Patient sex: M
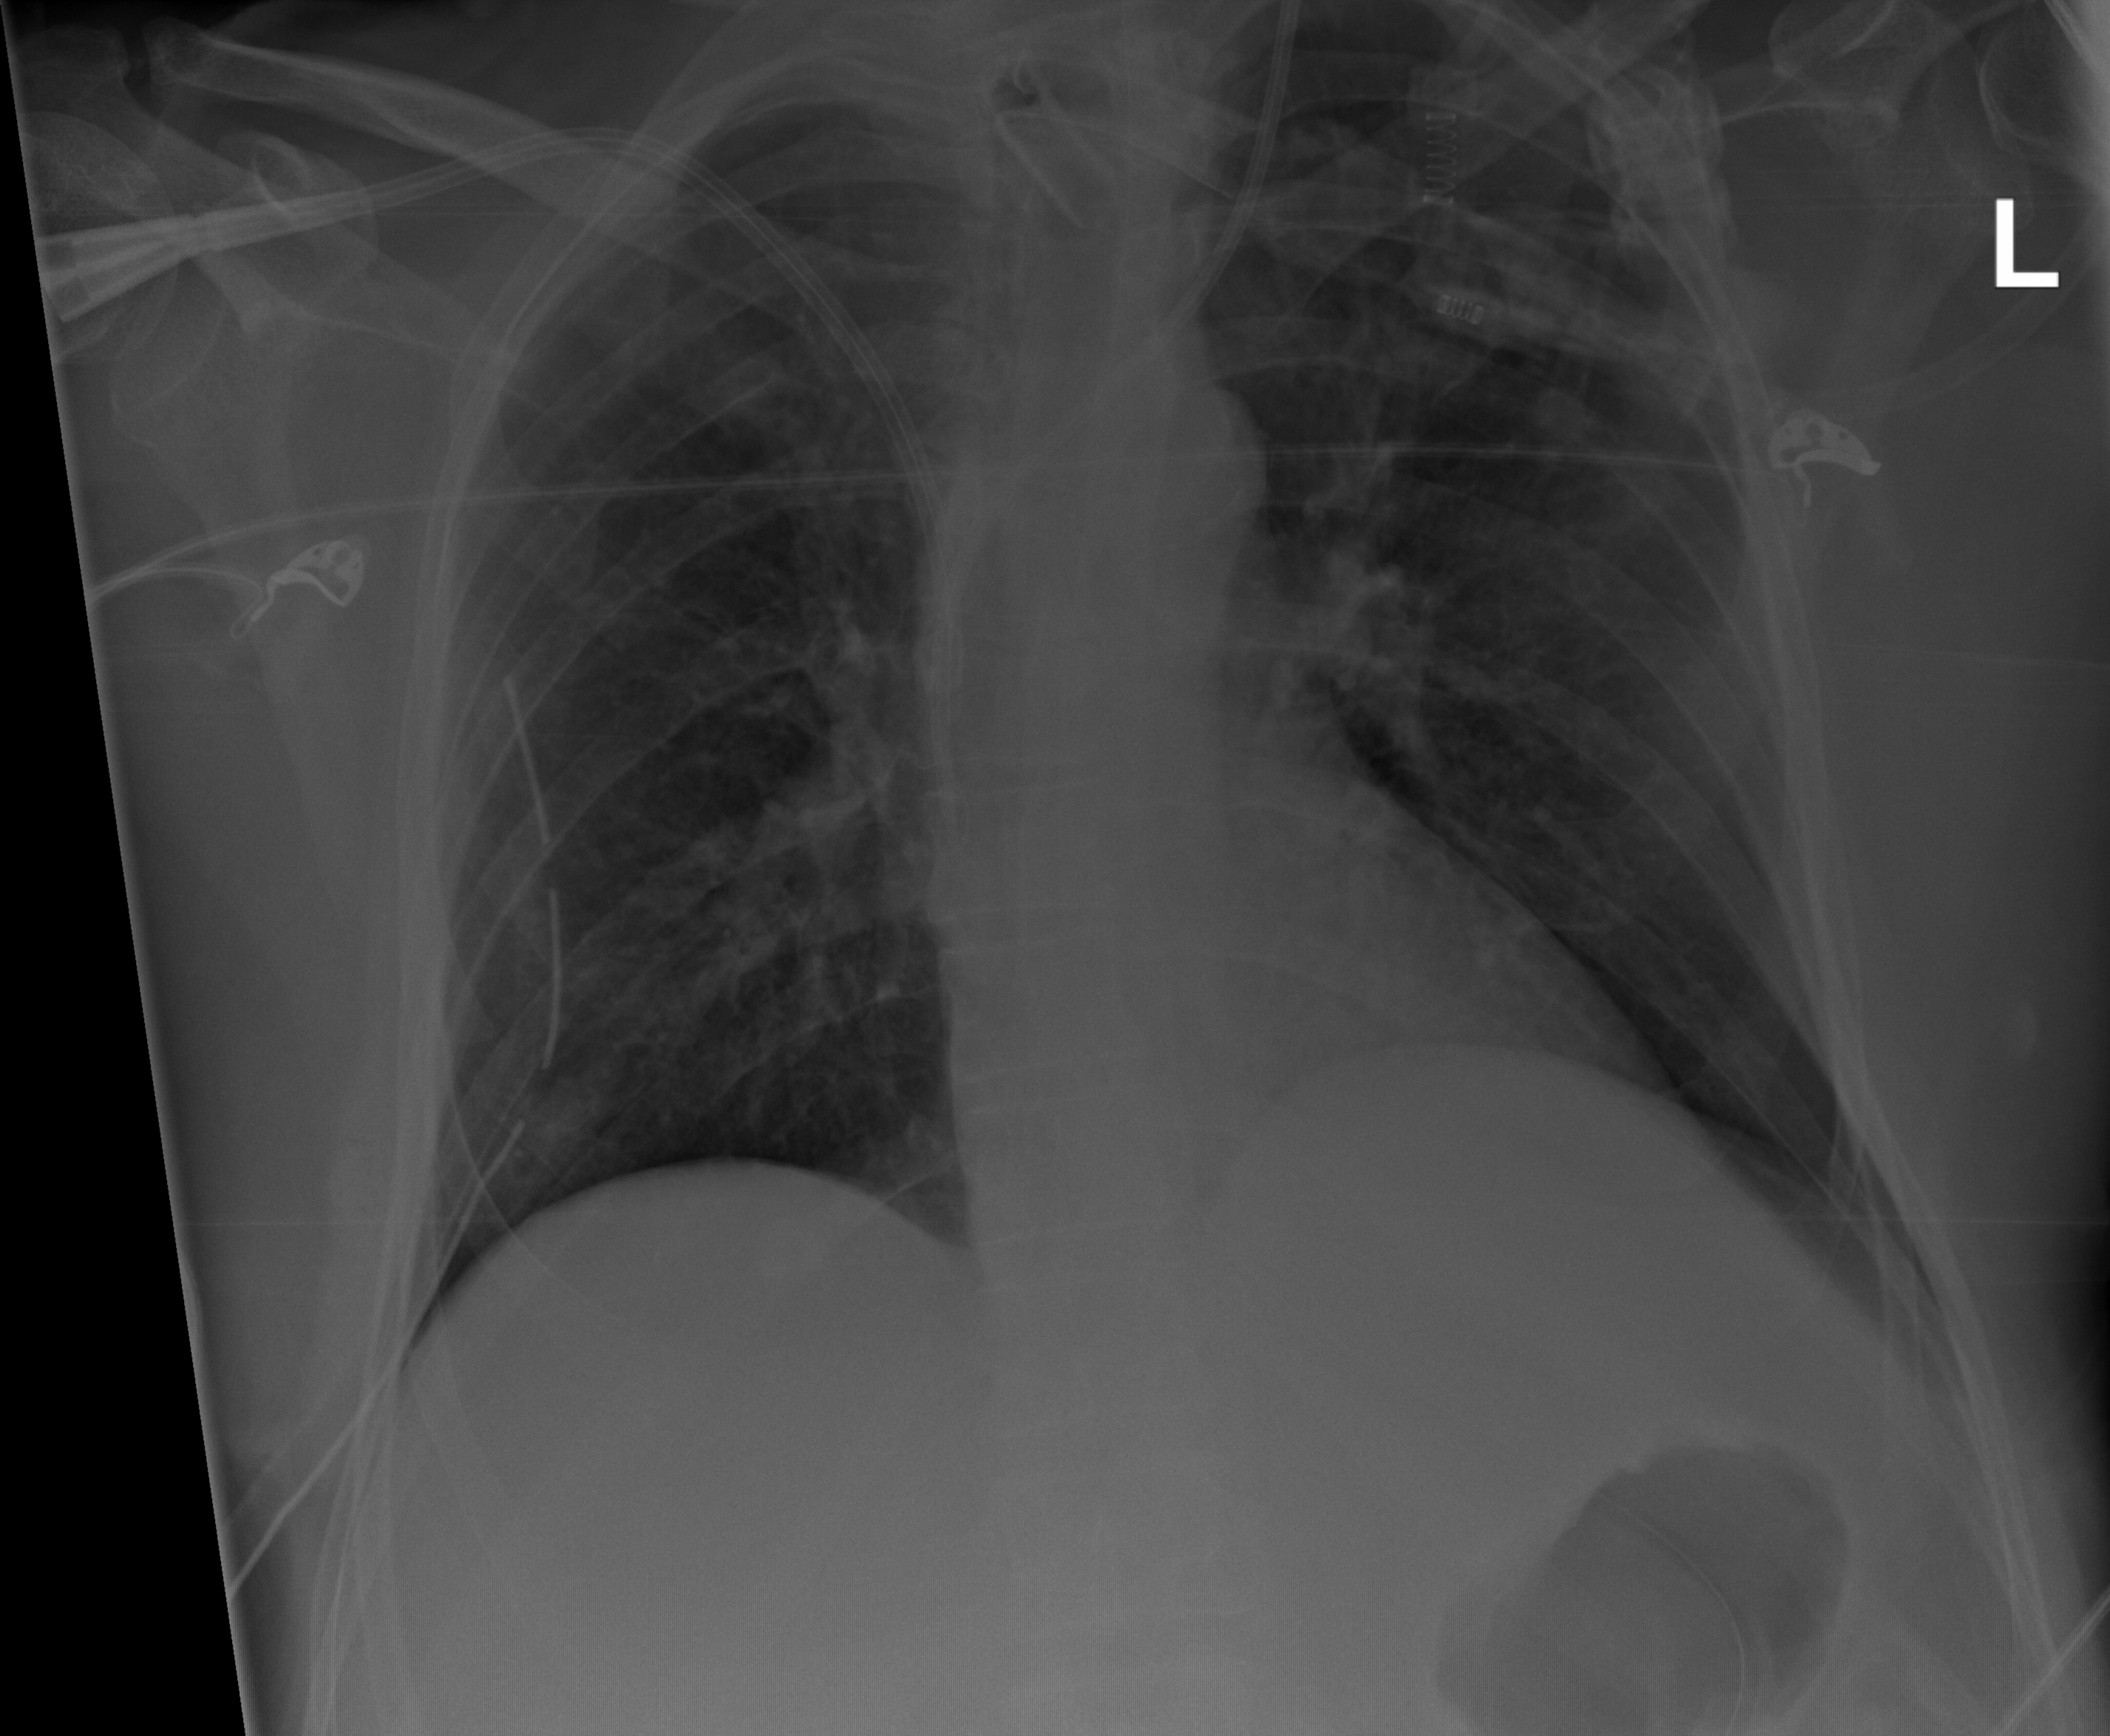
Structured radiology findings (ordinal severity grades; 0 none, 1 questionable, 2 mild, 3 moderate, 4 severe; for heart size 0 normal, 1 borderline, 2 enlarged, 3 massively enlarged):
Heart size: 0
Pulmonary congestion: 2
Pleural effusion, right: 0
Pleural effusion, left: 2
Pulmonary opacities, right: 0
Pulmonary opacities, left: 0
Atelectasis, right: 2
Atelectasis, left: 2